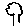
Label: tree